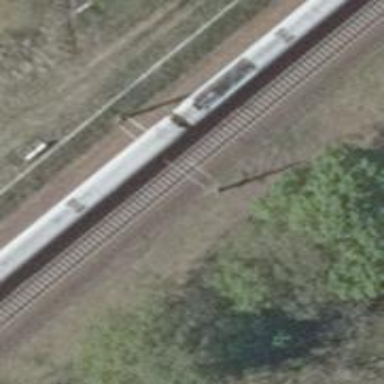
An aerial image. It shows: Milestone along the railway track with catenary mast.